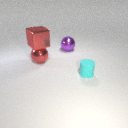
small cyan rubber cylinder to the right of large red metal sphere